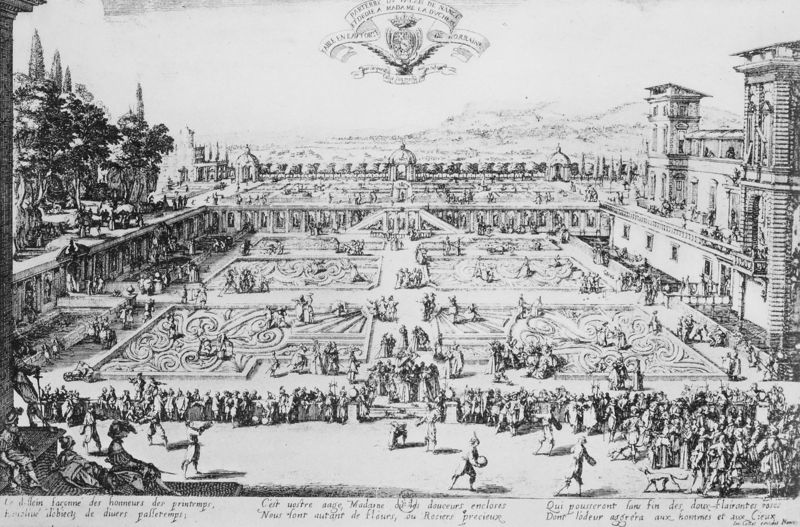
Titel: Le Parterre de Nancy
Künstler: Jacques Callot
Schlagwörter: himmel, bäume, menschen, paris, schwarz, zeichnung, gebäude, tiere, leute, menge, feier, garten, platz, könig, burg, palast, volk, spiele, emblem, irrgarten, schwarßweiß, renesanze, irgarten